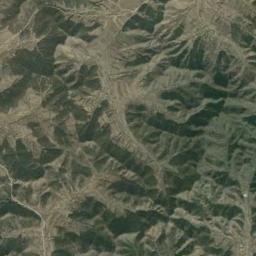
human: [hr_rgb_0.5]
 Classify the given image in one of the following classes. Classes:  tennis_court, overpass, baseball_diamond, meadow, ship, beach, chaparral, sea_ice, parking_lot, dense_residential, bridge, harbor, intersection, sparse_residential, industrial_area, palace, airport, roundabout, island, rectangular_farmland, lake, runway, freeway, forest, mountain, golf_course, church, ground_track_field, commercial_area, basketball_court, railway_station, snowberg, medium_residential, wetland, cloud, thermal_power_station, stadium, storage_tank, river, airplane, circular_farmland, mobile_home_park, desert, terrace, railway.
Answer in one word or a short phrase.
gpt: mountain